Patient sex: F
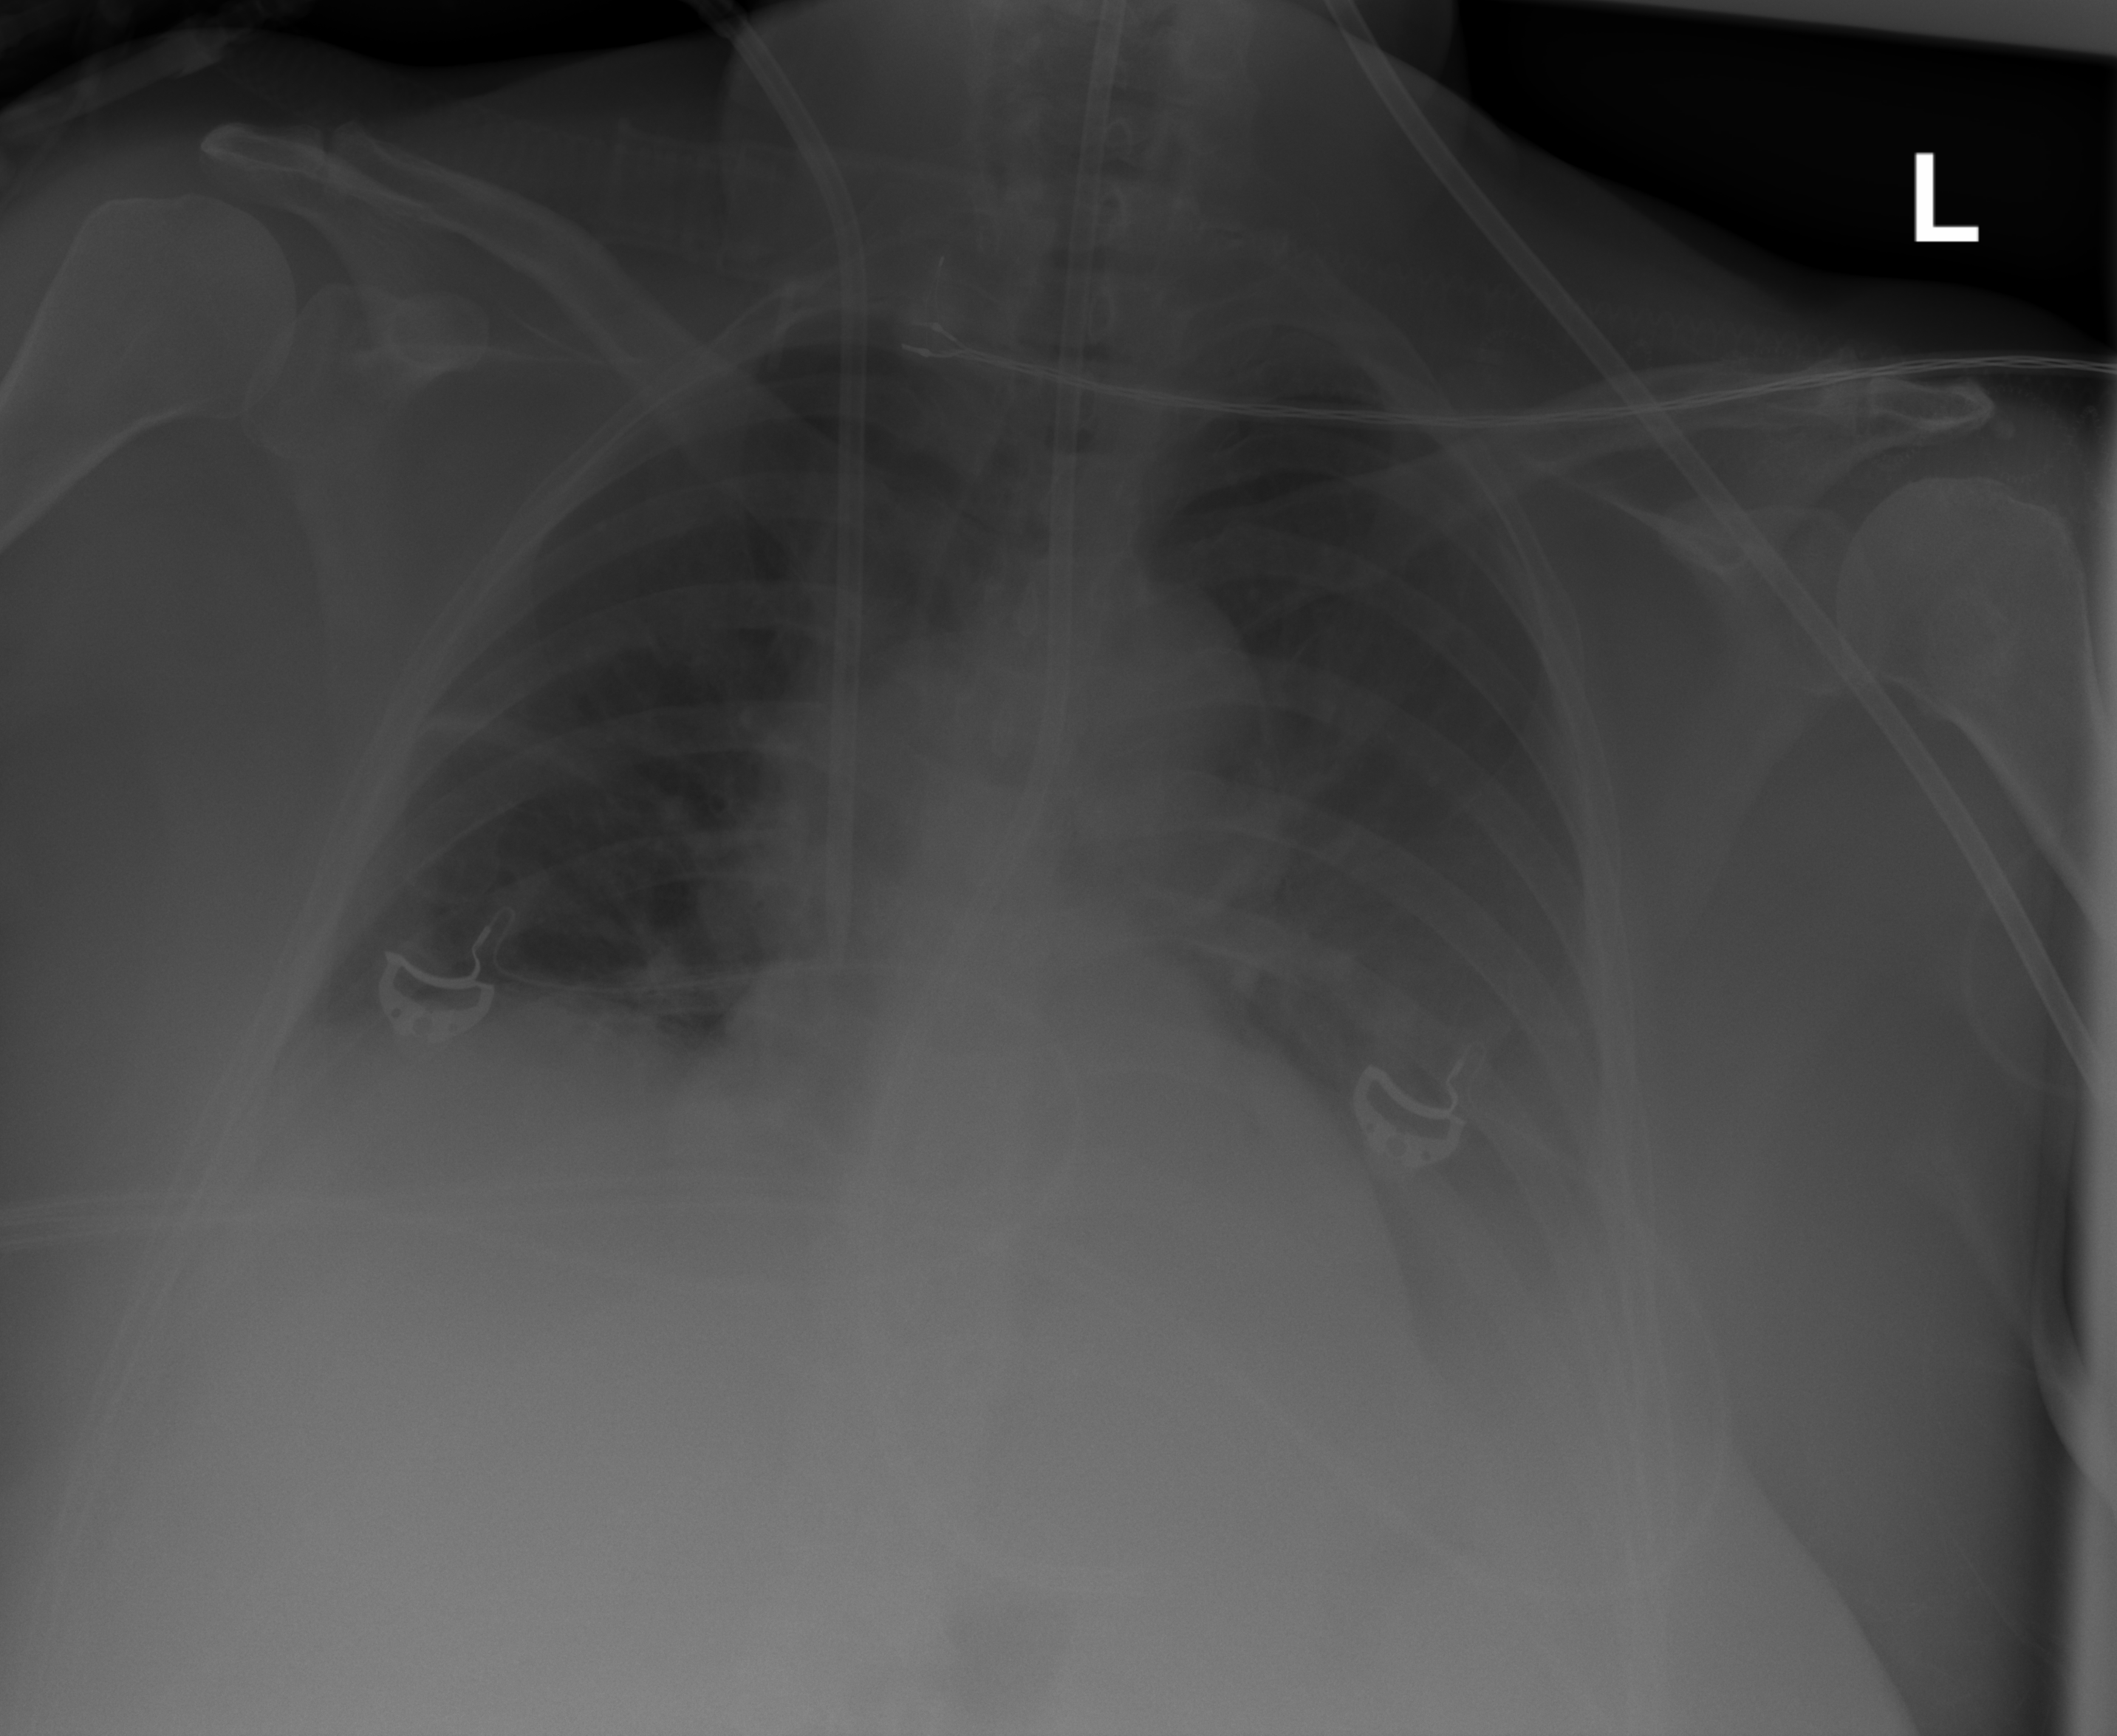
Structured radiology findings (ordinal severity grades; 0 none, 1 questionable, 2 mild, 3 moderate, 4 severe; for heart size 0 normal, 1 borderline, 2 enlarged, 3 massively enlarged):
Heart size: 0
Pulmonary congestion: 0
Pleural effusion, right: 0
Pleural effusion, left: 3
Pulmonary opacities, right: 0
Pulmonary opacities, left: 1
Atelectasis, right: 2
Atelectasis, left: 3